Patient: sex F, age 61
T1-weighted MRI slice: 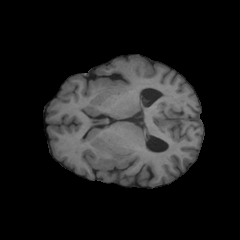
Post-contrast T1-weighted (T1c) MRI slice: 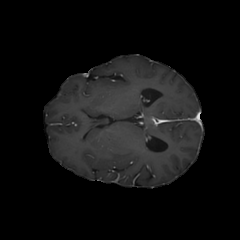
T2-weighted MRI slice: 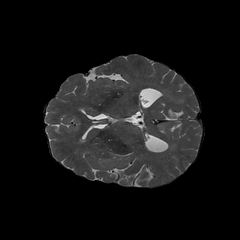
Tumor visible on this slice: yes
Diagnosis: Astrocytoma, IDH-wildtype
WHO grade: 2